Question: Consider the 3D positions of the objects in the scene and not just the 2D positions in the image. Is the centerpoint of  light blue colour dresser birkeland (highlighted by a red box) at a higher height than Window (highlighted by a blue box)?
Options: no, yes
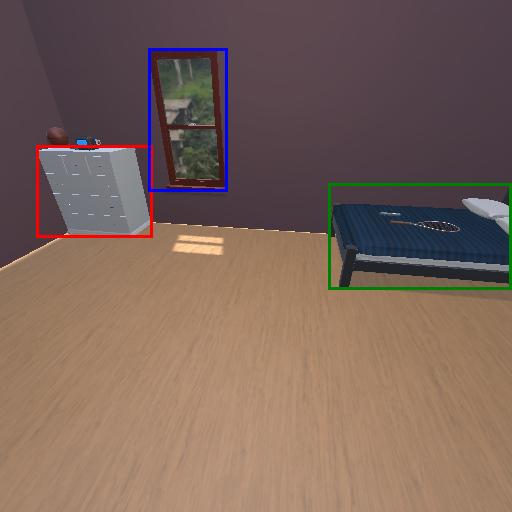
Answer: no